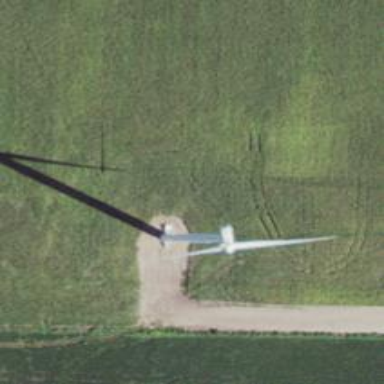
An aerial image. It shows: Wind generator with horizontal axis. The generator is wind turbine.